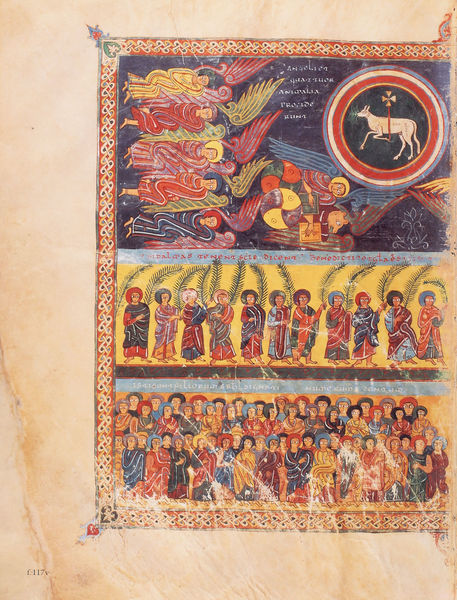
Titel: Beatus-Manuskript
Künstler: Magius
Institution: New York, Pierpont Morgan Library
Schlagwörter: blau, flügel, gelb, menschen, bunt, rot, tier, ornament, bibel, rahmen, kreis, rund, engel, farbig, schrift, farbe, rand, figuren, palmwedel, lamm, buch, kreuz, seite, angel, gruppenbild, menschenmenge, buchseite, pergament, palmzweig, palmzweige, heiligenschein, nimbus, mittelalter, umhänge, heilige, bemalung, osterlamm, miniatur, abfolge, testament, ikonographie, insular, apostel, kreuzstab, buchmalerei, codex, nimben, kodex, palmsonntag, palmenzweig, agnus dei, dei, flüge, fabre, st, lam